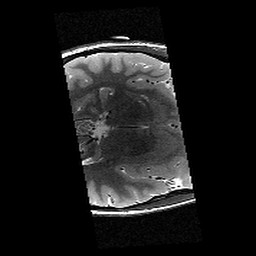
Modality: T2w
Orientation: axial
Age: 14
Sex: female
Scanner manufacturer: siemens
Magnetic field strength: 3 T
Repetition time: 9.23 s
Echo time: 0.067 s